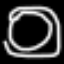
Label: clock